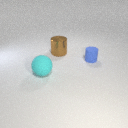
large cyan rubber sphere in front of small blue rubber cylinder